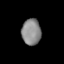
Tissue: lung
Cell type: Endothelial cells
Senescence score: 0.5524
Nuclear area (px): 490
Mean DAPI intensity: 137.139